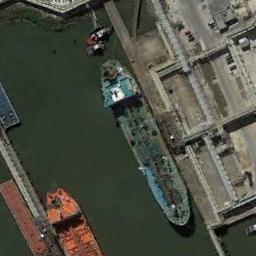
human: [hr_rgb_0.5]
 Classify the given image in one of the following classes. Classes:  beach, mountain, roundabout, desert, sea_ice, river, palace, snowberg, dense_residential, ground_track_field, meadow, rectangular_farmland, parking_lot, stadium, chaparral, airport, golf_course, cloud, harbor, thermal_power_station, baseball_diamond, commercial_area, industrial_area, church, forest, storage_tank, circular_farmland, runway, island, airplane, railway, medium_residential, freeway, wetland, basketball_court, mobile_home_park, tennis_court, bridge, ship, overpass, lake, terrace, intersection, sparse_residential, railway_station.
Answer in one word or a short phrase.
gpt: ship